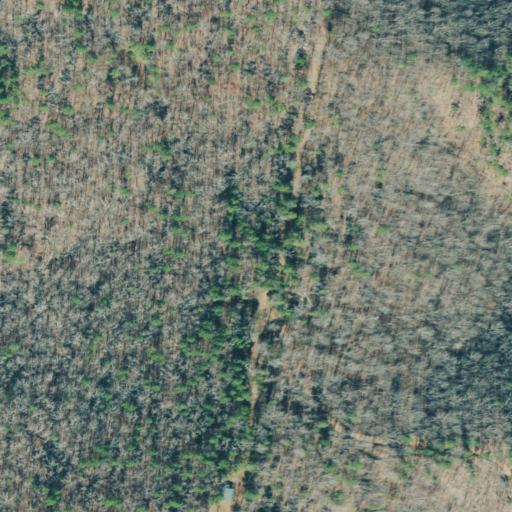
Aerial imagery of gap in Georgia named Gentry Gap containing deciduous forest, mixed forest, and open development